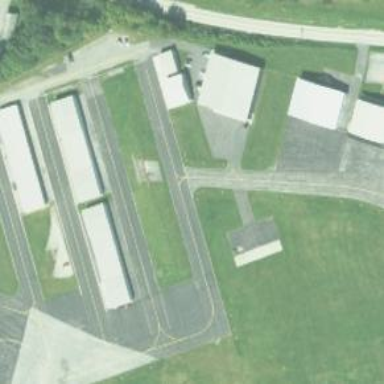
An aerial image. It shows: Image of taxiway at airport.